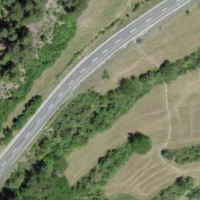
EUNIS habitat code: 24
Species observed at this site:
Clinopodium vulgare
Aporia crataegi
Corylus avellana